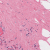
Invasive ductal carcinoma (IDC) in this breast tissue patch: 0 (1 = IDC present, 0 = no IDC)